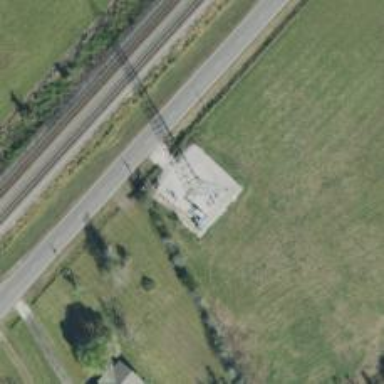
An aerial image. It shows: Communications tower.